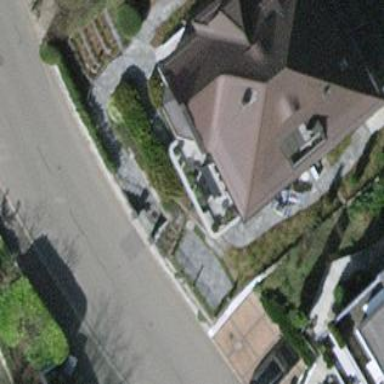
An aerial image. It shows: Simple house.